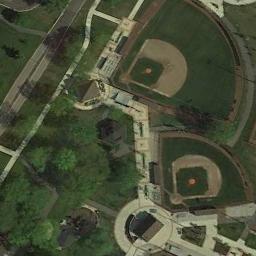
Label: baseball_diamond